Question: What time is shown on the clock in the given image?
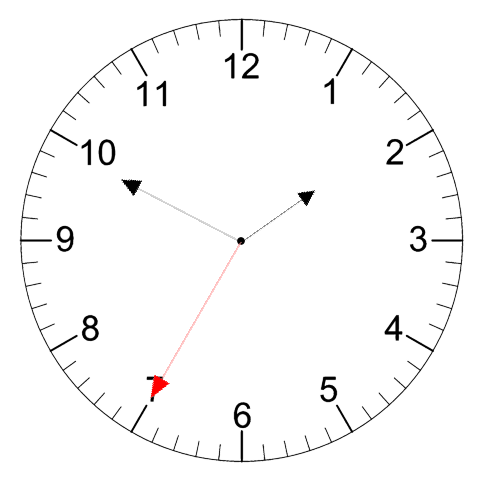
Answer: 01:49:35